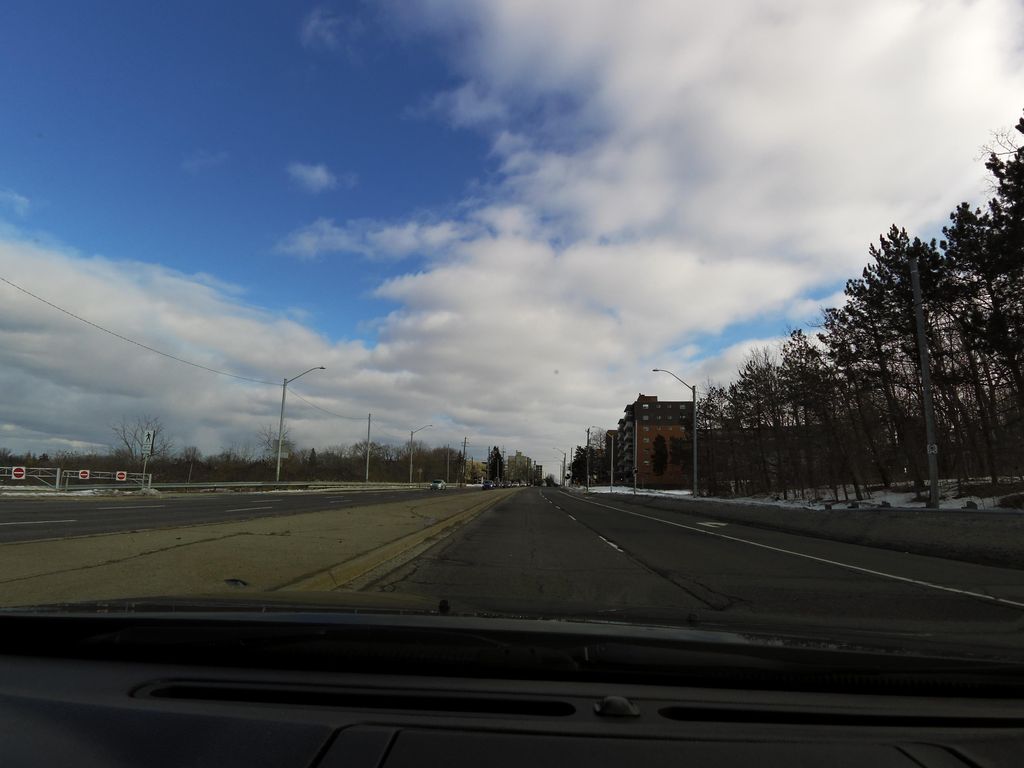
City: hamilton